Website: macys
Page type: customer-info-address
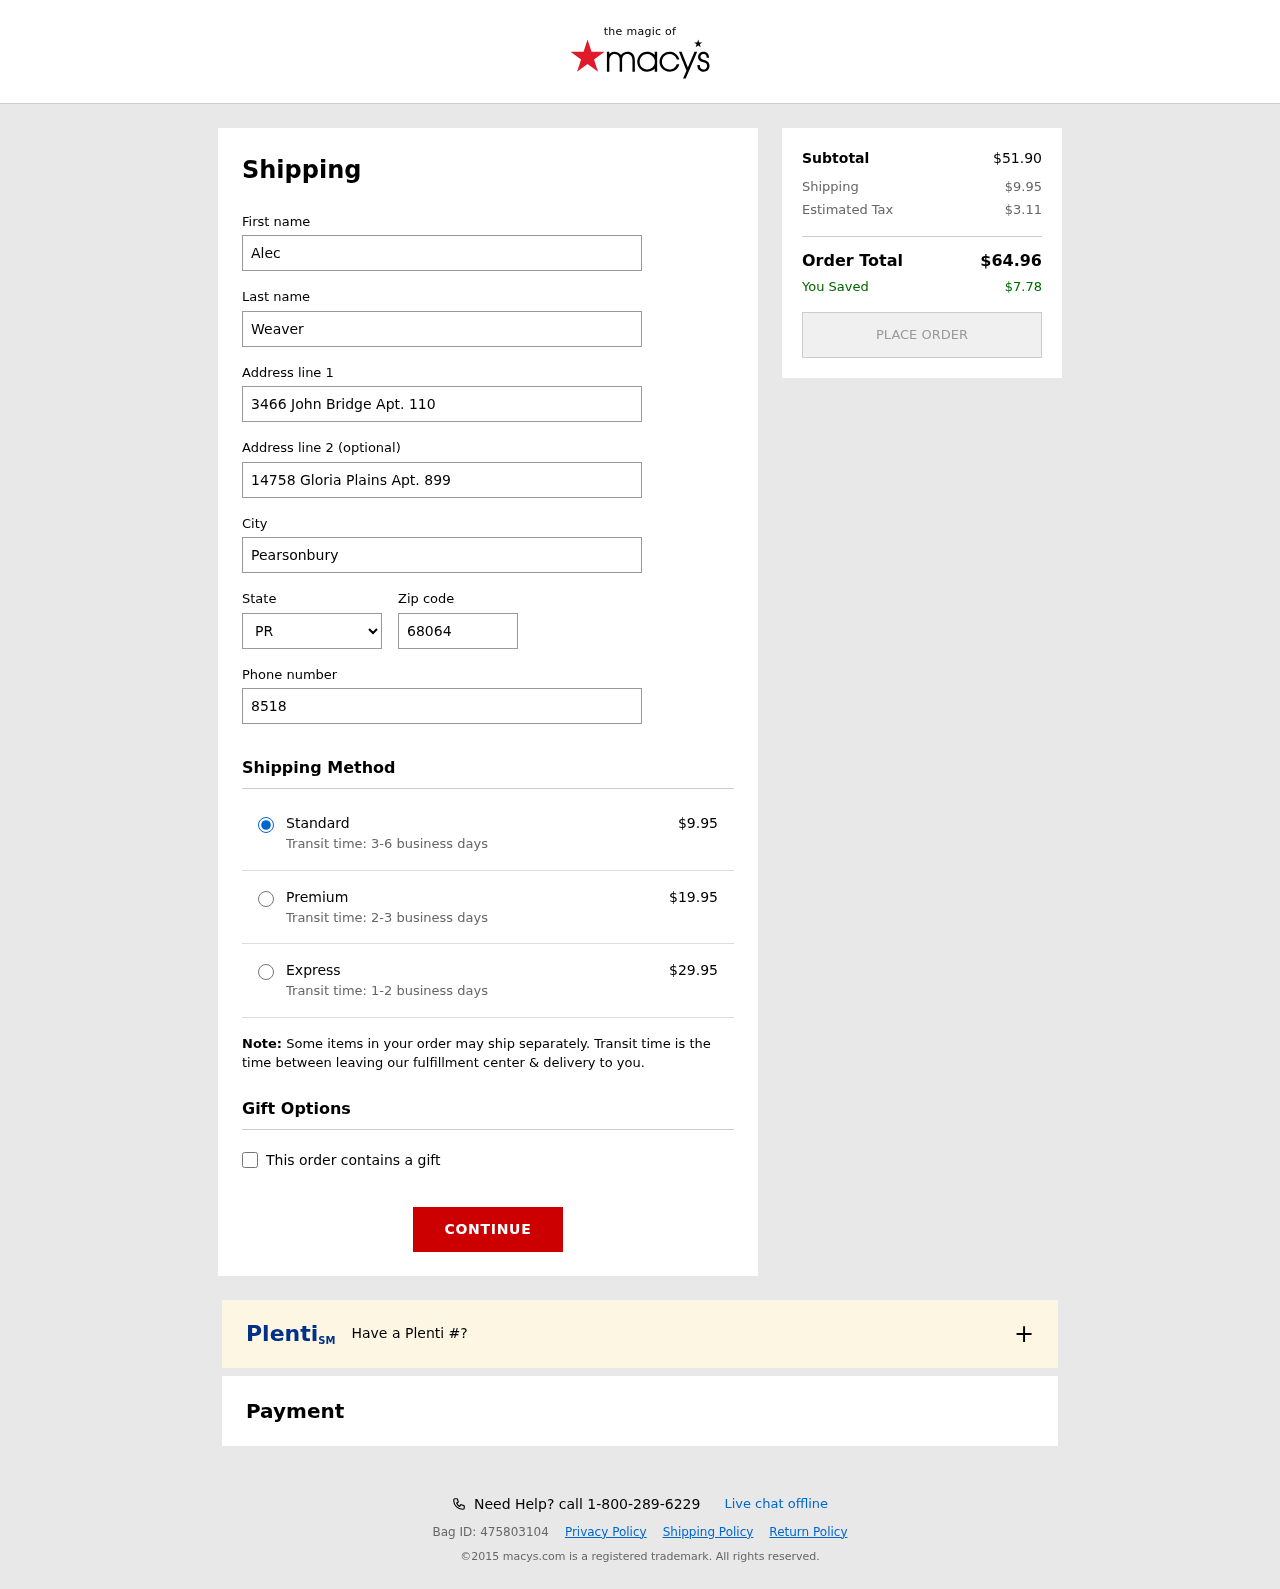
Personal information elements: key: PII_CITY
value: Pearsonbury
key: PII_FIRSTNAME
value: Alec
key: PII_LASTNAME
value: Weaver
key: PII_PHONE
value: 8518064099
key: PII_POSTCODE
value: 68064
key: PII_STATE_ABBR
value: PR
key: PII_STREET
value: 3466 John Bridge Apt. 110
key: PII_STREET2
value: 14758 Gloria Plains Apt. 899
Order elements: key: ORDER_SHIPPING_COST
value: $9.95
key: ORDER_SHIPPING_COST_PREMIUM
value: $19.95
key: ORDER_SHIPPING_COST_EXPRESS
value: $29.95
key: ORDER_SUBTOTAL
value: $51.90
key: ORDER_TAX
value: $3.11
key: ORDER_TOTAL
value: $64.96
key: ORDER_SAVINGS
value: $7.78